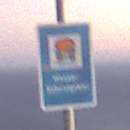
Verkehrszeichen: Wasserschutzgebiet
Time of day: Dawn
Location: Outdoor (RoadRail)
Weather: Clear
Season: NotSpecified
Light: Natural